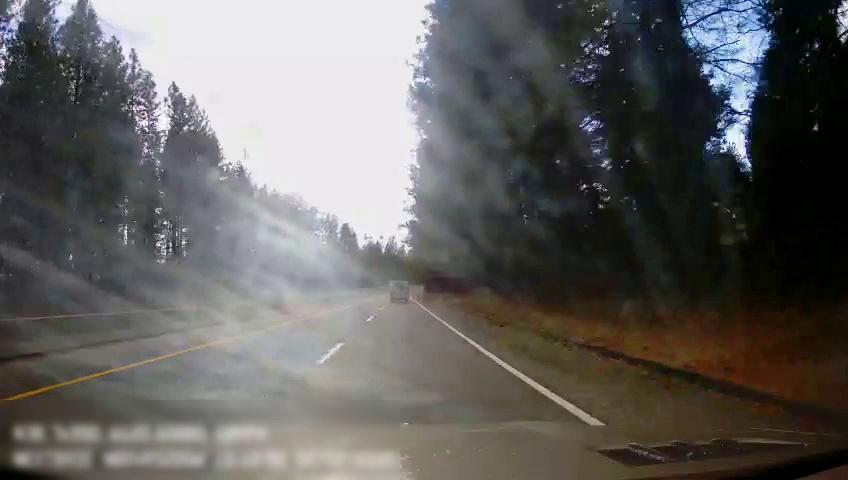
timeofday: Day
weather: Cloudy
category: Drivable Space
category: Drivable Space
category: Vehicles | Van
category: Lanes | Current Lane
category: Lanes | Alternate Lane
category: Lanes | Alternate Lane